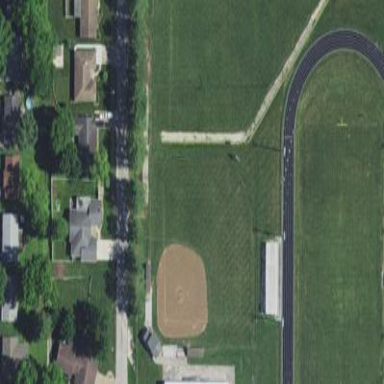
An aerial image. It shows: Softball pitch for baseball enthusiasts.